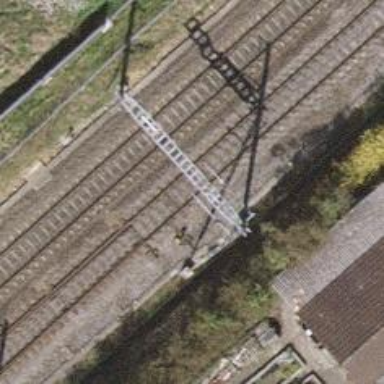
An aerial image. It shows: Railway switch.